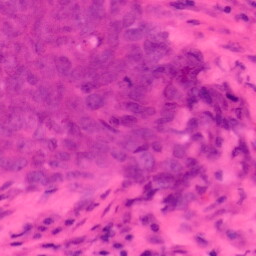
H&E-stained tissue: Colon